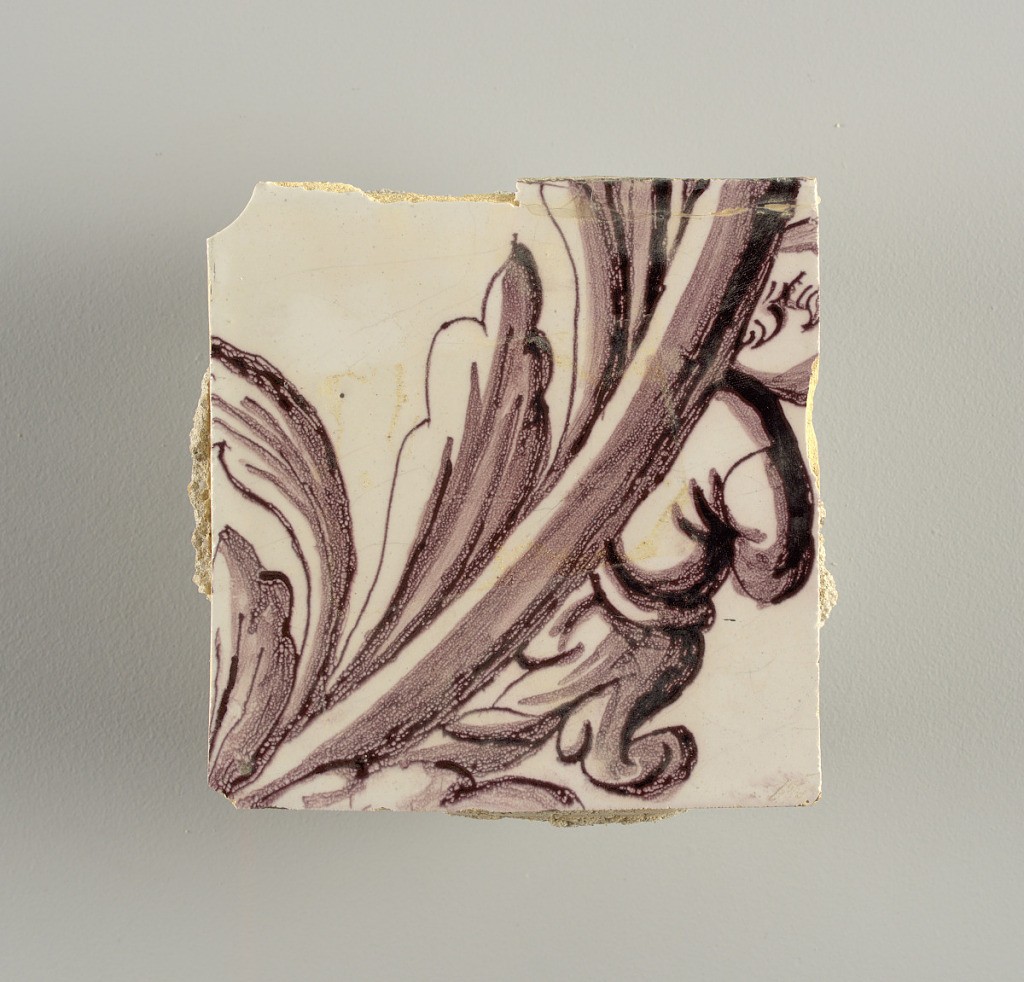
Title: Tile wall facing
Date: ca. 1725
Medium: Tin-glazed earthenware, underglaze
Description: Horizontal rectangle.  Thirty tiles wide and twenty-three tiles high with opening for fireplace eleven tiles wide and ten high.  Foliage arabesques disposed about three vertical axes from which are emphazised by urns at center and right, and at left by the figure of a standing woman carrying an infant on her arm and accompanied by two children.